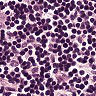
Metastatic tissue present: no